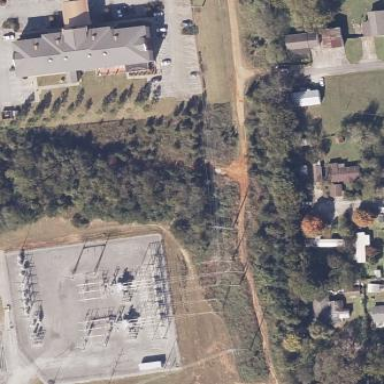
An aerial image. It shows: Fence surrounds transmission level power substation.